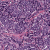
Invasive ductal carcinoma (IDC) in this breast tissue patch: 1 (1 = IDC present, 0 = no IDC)